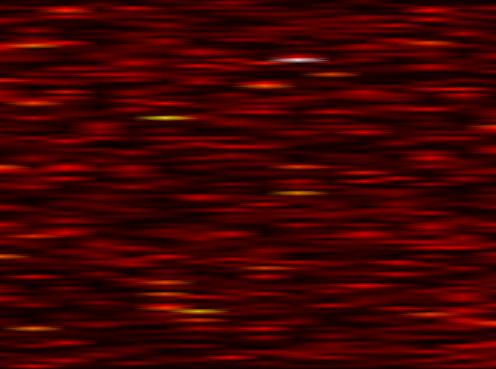
Label: OFDM